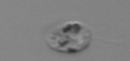
Label: Amoeba